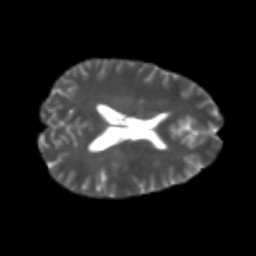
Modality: T2w
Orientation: axial
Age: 24
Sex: male
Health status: healthy
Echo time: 0.074 s